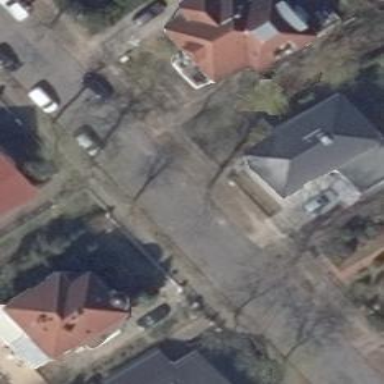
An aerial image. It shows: Residential road with asphalt surface. There is bridge over this road with sidewalks on both sides.